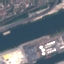
Land use / land cover class: River